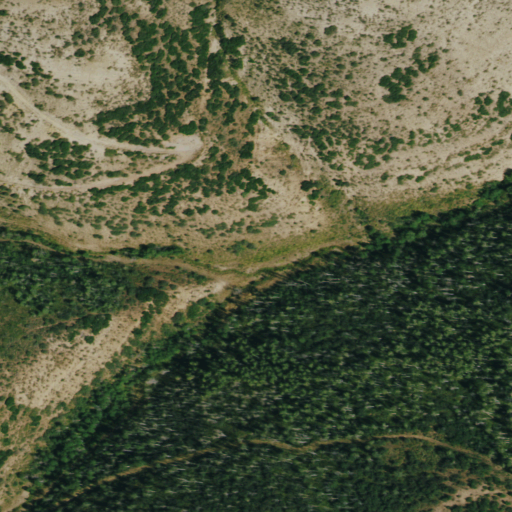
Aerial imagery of valley in Colorado named House Log Gulch containing shrub, deciduous forest, and evergreen forest